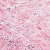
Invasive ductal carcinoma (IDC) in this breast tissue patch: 0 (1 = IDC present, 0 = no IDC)